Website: lowes
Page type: customer-info-address
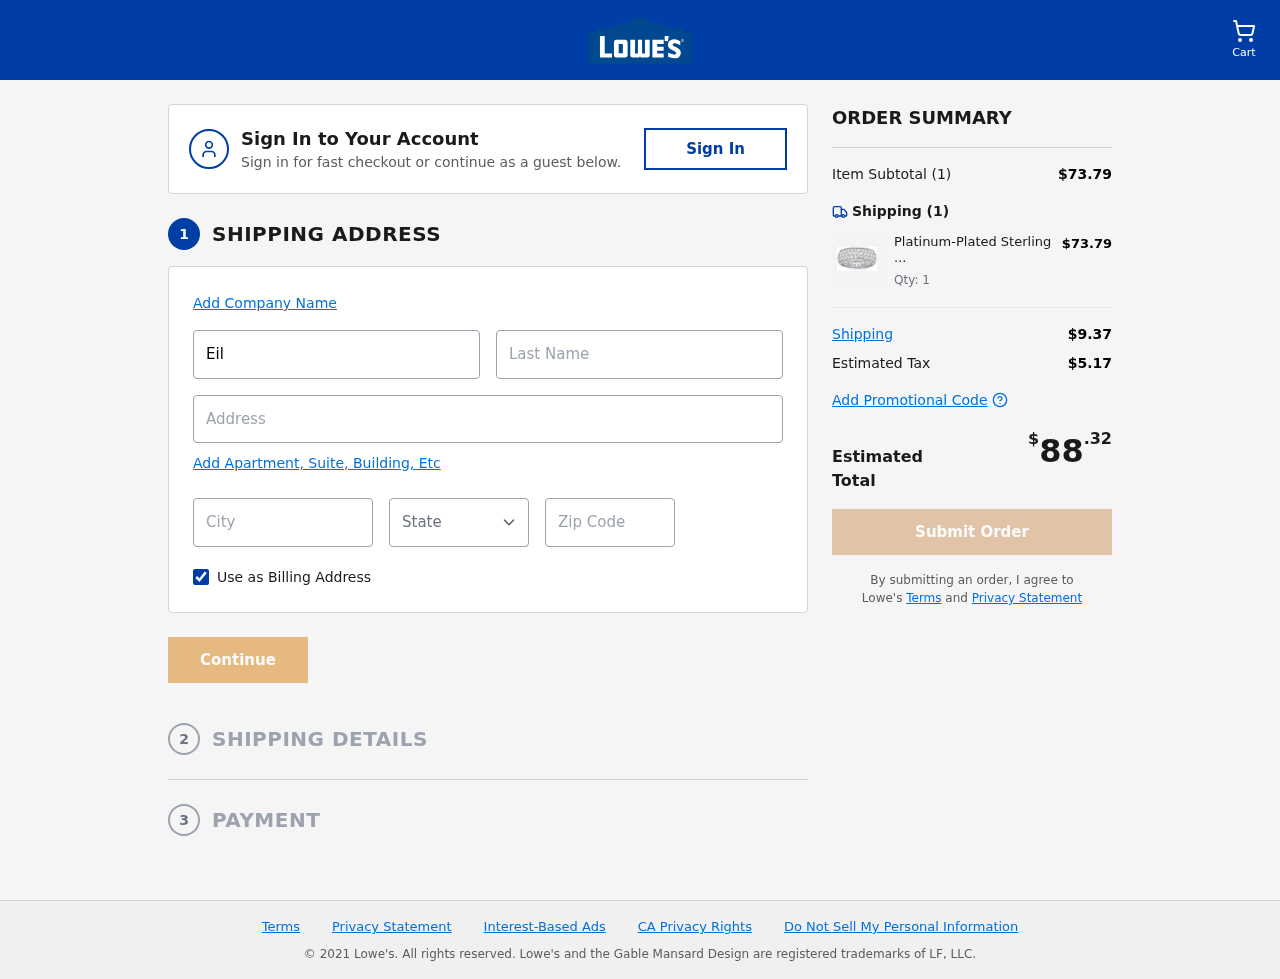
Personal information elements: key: PII_CITY
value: South Charleshaven
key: PII_FIRSTNAME
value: Eileen
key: PII_LASTNAME
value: Smith
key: PII_POSTCODE
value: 38863
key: PII_STATE_ABBR
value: VI
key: PII_STREET
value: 86436 Robert Green
Product elements: key: PRODUCT1_NAME
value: Platinum-Plated Sterling Silver Swarovski Zirconia Three-Row Pave Round Cut Ring, Size 6
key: PRODUCT1_PRICE
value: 73.79
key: PRODUCT1_QUANTITY
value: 1
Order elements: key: ORDER_NUM_ITEMS
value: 1
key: ORDER_SUBTOTAL
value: $73.79
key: ORDER_NUM_ITEMS2
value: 1
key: ORDER_SHIPPING_COST
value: $9.37
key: ORDER_TAX
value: $5.17
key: ORDER_TOTAL
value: $88.32